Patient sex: M
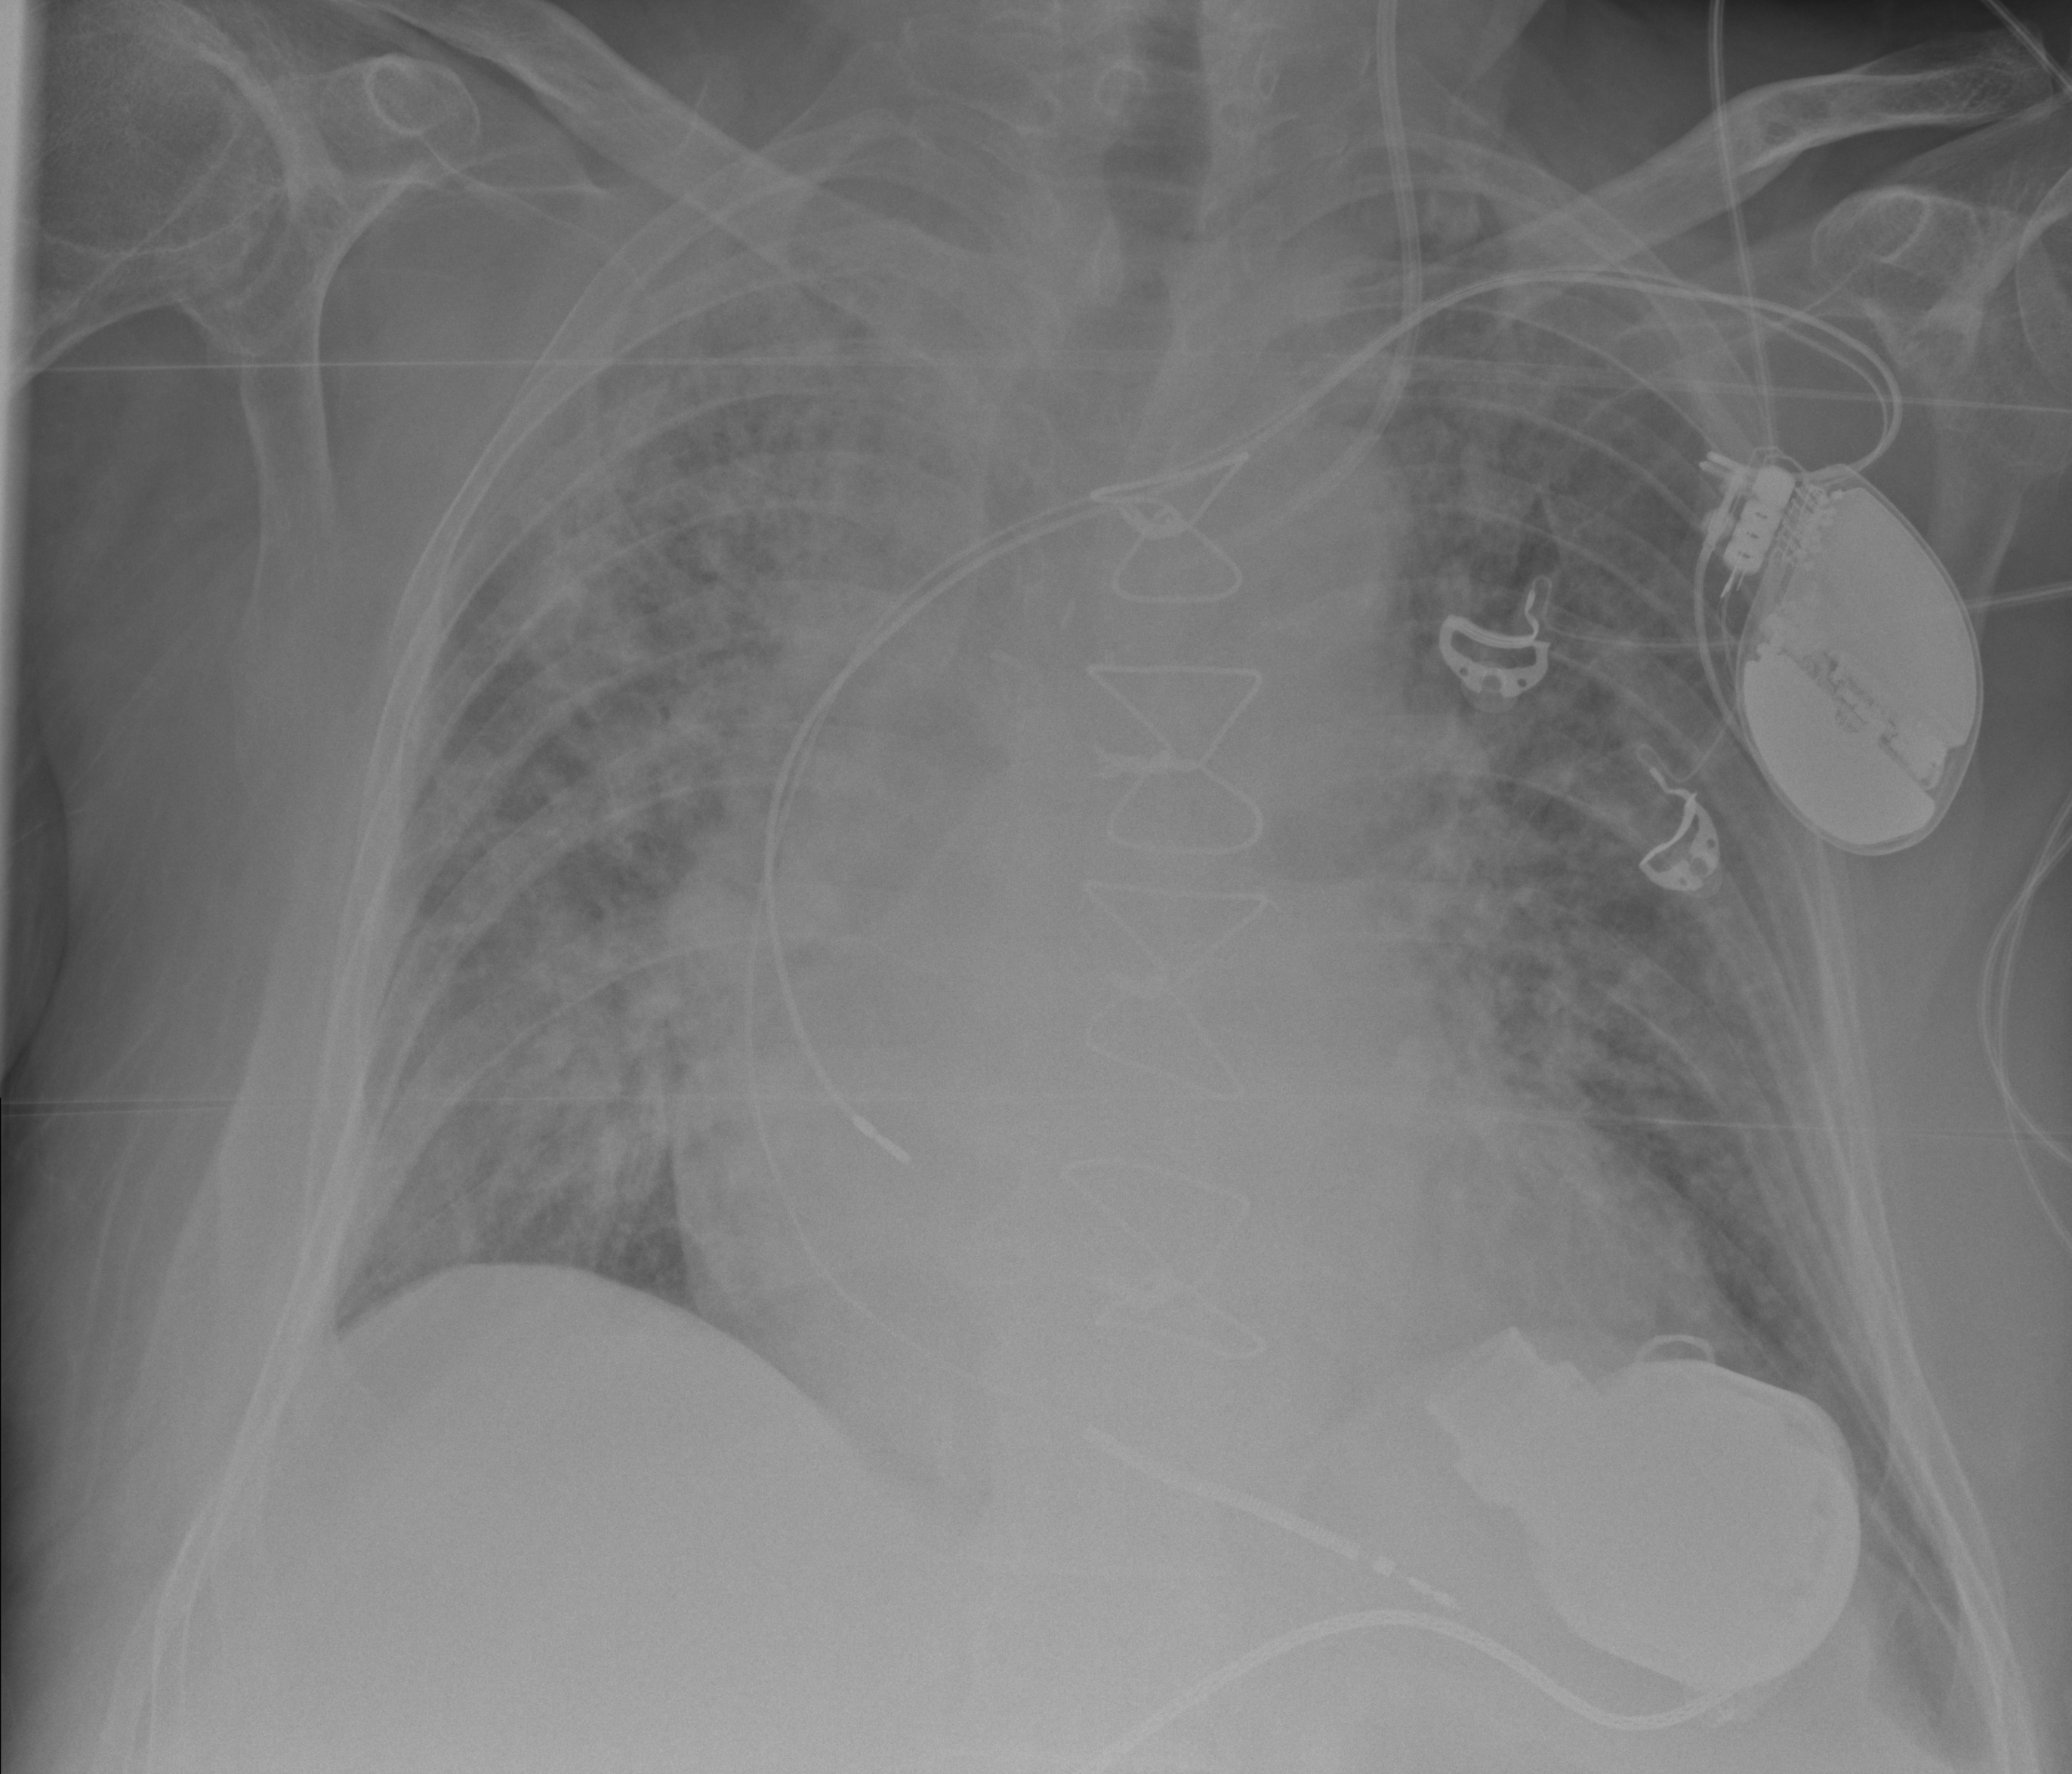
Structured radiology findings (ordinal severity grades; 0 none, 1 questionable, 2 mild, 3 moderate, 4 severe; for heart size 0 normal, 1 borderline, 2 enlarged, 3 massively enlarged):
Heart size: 2
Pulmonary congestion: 3
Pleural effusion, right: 0
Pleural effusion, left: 0
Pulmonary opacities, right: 3
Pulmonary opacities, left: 2
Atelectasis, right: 2
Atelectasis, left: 2